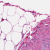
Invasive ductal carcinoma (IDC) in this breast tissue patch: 0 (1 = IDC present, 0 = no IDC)